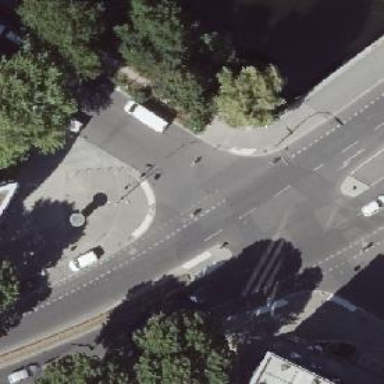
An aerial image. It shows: Unmarked crossing on asphalt footway.